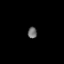
Tissue: lung
Cell type: T cells
Senescence score: 0.2372
Nuclear area (px): 102
Mean DAPI intensity: 108.51